【题型】解答题　【知识点】平面几何　【难度】easy
如图，在三角形$ABC$中，$\angle C=90^\circ$，四边形$DEFC$是边长为$6$的正方形，且$D$、$E$、$F$分别在边$AC$、$AB$、$BC$上. 把三角形$ADE$绕点$E$逆时针旋转一定的角度.

(1)当点$D$与点$F$重合时，点$A$的对应点$G$落在边$BC$上，此时四边形$ACGE$的面积为\underline{\qquad};

(2)当点$D$的对应点$D_1$落在线段$BE$上时，点$A$的对应点为点$A_1$，在旋转过程中点$A$经过的路程为$l_1$，点$D$经过的路程为$l_2$，且$l_1:l_2=4:3$，求线段$AD_1$的长.
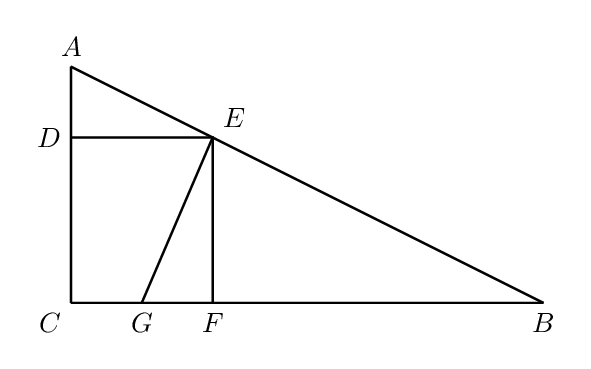
【解答】
\vspace{0.5em}
【答案】(1)$36$

(2)$14$

\vspace{0.5em}
【分析】(1)由旋转可知，$\triangle ADE \cong \triangle GFE$，所以$S_{\text{四边形}ACGE}=S_{\triangle GFE}+S_{\text{四边形}DCGE}$等于正方形$DEFC$的面积，求解即可;

(2) 由$l_1:l_2=4:3$得$\dfrac{AE}{DE}=\dfrac{4}{3}$，求出$AE=8$，再结合$AD_1=AE+D_1E=AE+DE$即可求解.

\vspace{0.5em}
【详解】(1)解：由旋转可知，$\triangle ADE \cong \triangle GFE$，

由题意可知，$DC=CF=EF=DE=6$，

$\therefore S_{\text{四边形}ACGE}=S_{\triangle ADE}+S_{\text{四边形}DCGE}=S_{\triangle GFE}+S_{\text{四边形}DCGE}=S_{\text{正方形}DCFE}=DC^2=6^2=36$，

故答案为：$36$;

\vspace{0.5em}
(2) 如图:

设旋转角为$n^\circ$，

则$l_1=\dfrac{n\pi \cdot AE}{180}$，$l_2=\dfrac{n\pi \cdot DE}{180}$，

$\because l_1:l_2=4:3$，

$\therefore \dfrac{\dfrac{n\pi \cdot AE}{180}}{\dfrac{n\pi \cdot DE}{180}}=\dfrac{AE}{DE}=\dfrac{4}{3}$，

$\because DE=6$，

$\therefore AE=8$，

$\because$点$D$的对应点$D_1$落在线段$BE$上，

$\therefore AD_1=AE+D_1E=AE+DE=14$，

\vspace{0.5em}
【点睛】本题考查了旋转的性质、正方形的性质、弧长公式，熟练利用旋转的性质是解题的关键.
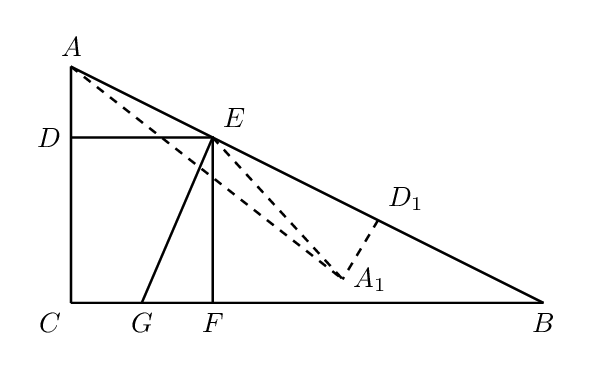